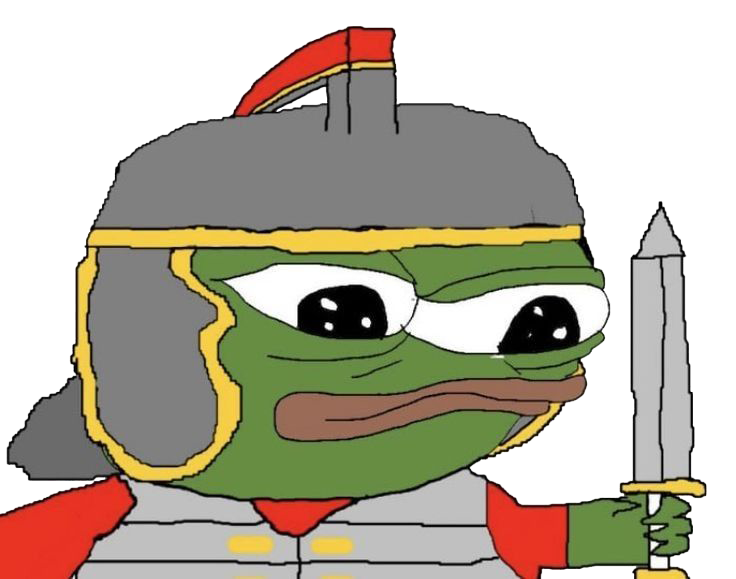
Label: 5_Pepe